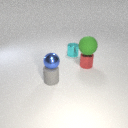
small gray rubber cylinder in front of small red metal cylinder